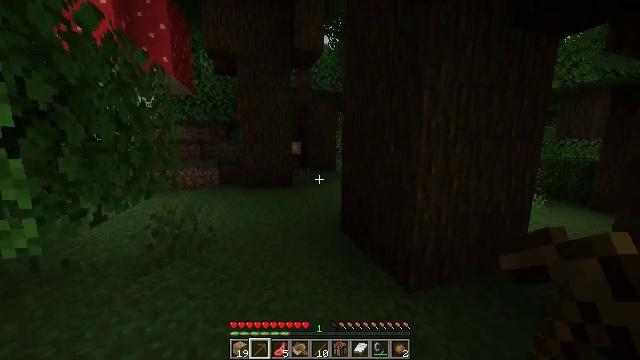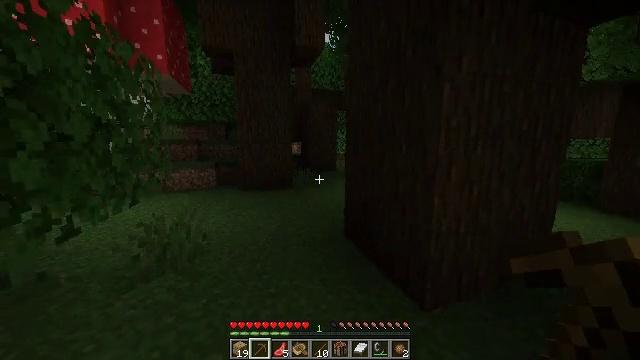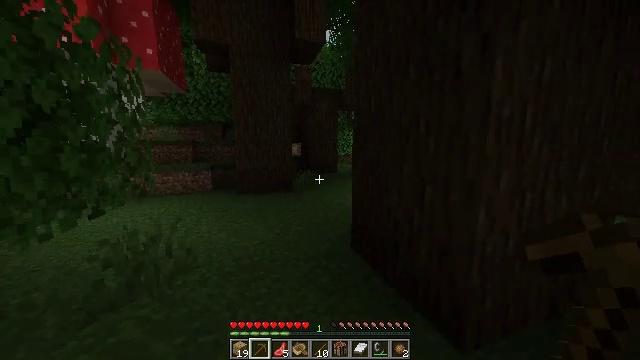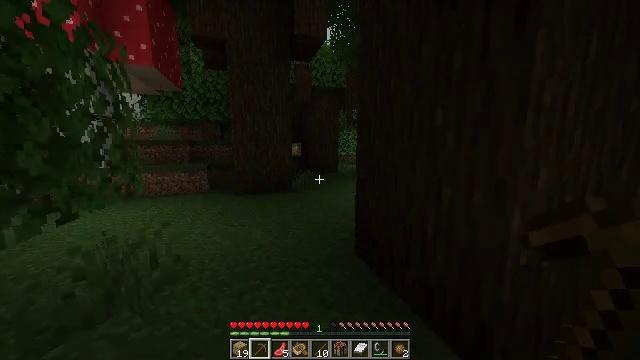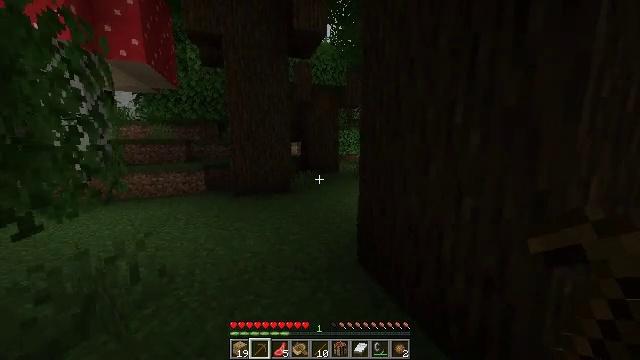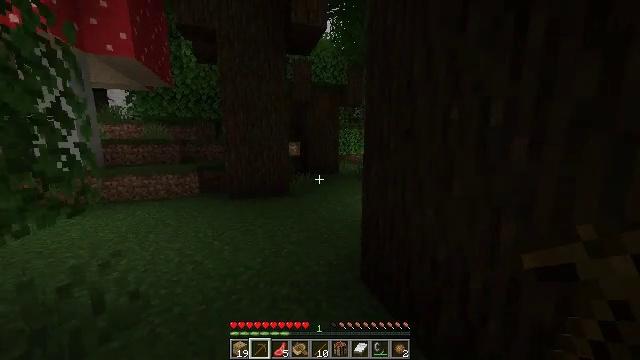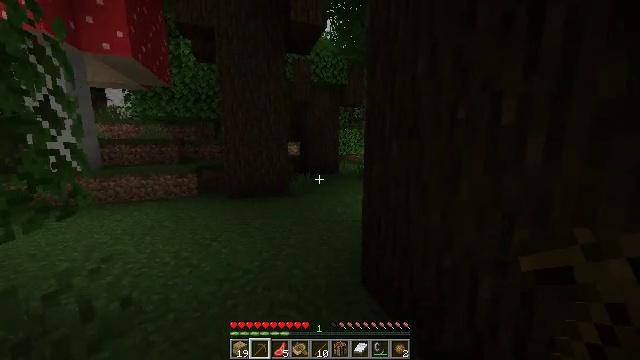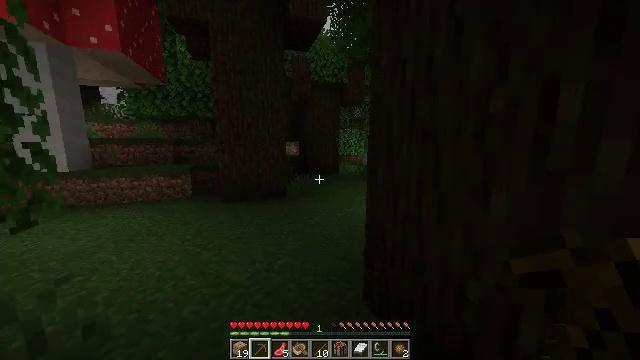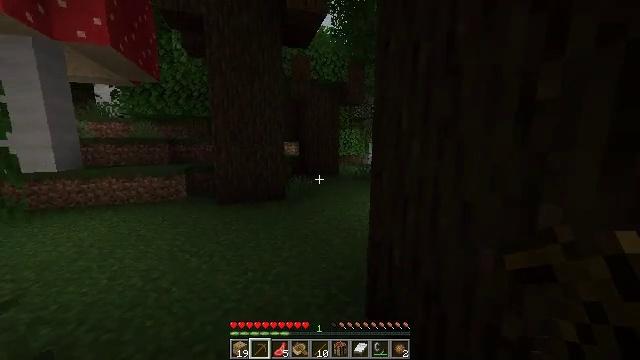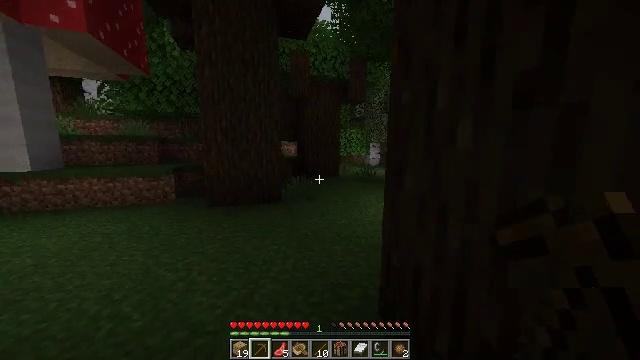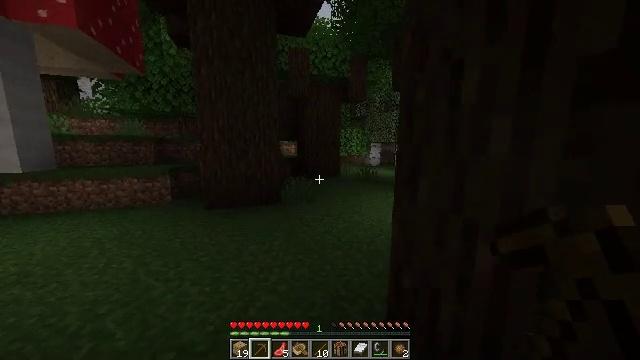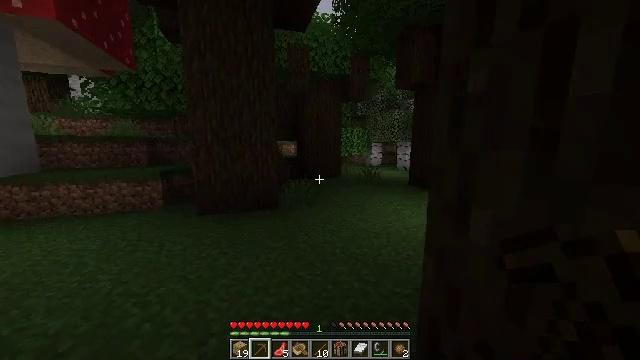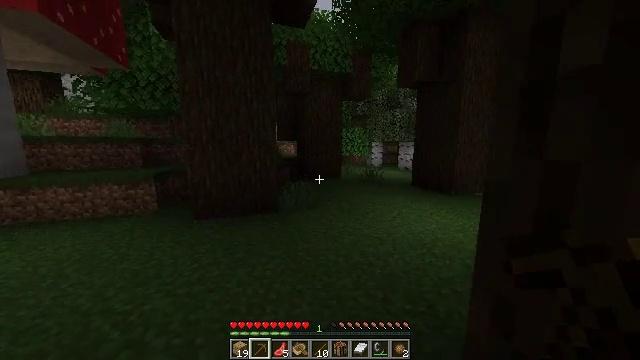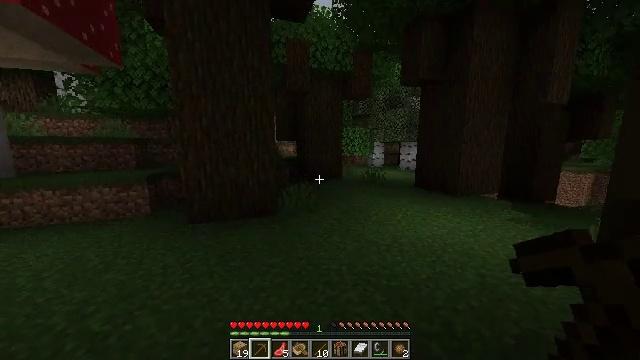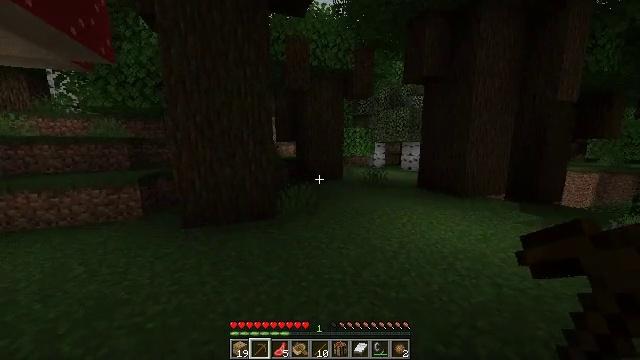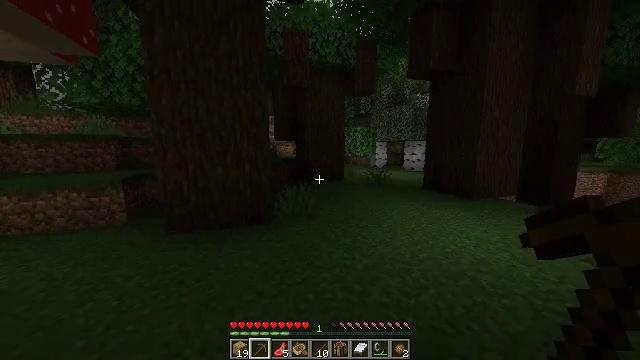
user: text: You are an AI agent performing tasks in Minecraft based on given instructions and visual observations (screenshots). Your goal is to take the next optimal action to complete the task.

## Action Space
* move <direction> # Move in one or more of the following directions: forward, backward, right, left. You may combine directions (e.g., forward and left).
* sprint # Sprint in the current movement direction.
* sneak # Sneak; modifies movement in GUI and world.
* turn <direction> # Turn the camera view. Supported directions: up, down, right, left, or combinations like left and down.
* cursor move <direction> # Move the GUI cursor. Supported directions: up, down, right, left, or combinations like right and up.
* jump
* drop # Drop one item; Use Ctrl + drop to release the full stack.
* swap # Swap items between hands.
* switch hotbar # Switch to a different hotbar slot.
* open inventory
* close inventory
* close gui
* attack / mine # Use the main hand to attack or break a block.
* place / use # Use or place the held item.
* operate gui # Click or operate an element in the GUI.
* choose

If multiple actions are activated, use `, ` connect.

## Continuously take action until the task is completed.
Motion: motion action
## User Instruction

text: Break the dark oak leaves for resources.
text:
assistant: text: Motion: move forward
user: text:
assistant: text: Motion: move forward
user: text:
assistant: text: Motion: move forward
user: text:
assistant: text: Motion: move forward
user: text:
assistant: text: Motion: move forward
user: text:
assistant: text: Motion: move forward
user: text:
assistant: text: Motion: move forward
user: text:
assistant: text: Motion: move forward
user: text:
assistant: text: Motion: move forward
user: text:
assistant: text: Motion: move forward
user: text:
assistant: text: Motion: move forward
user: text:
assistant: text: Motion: move forward
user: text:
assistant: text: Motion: move forward
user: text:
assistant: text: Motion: move forward
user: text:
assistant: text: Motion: move forward
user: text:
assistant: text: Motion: move forward
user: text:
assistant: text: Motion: move forward
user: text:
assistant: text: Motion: move forward
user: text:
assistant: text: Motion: move forward
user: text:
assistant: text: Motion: move forward
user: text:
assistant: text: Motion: move forward
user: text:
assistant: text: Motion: move forward
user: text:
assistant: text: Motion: move forward
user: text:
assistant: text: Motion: move forward
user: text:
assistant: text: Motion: move forward
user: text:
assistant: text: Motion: move forward
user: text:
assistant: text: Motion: move forward
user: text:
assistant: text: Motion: move forward
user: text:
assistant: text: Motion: move forward
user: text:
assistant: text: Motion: move forward